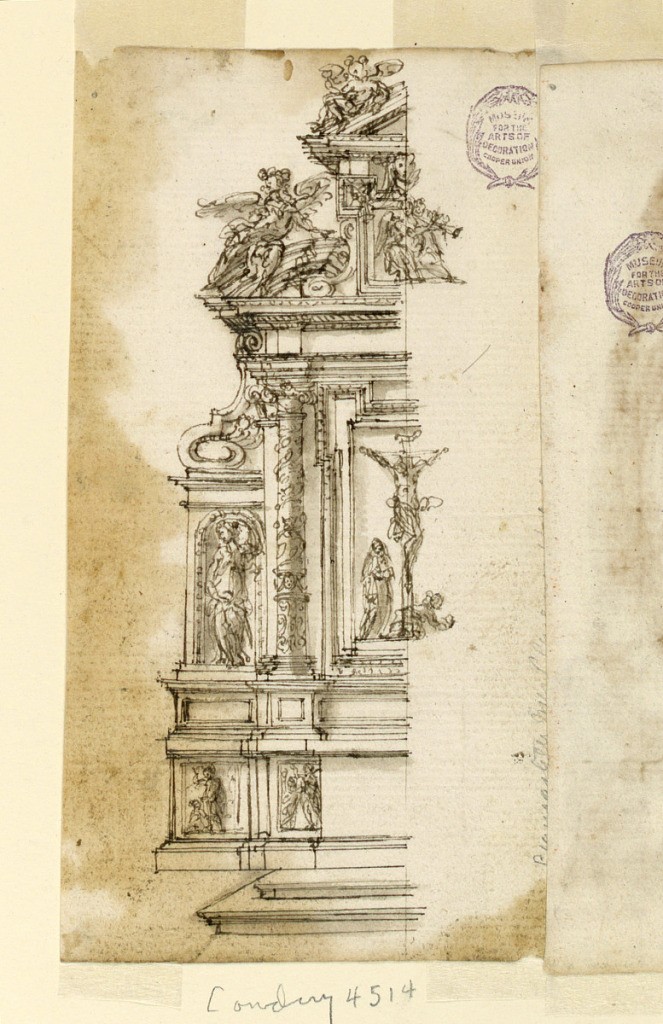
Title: Design for an Altar
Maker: Leonardo Scaglia, French, active Italy, 1640 – 1650
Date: ca. 1640–50
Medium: Pen and bistre, brush and wash on paper
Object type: Drawing
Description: Elevation of an altar. The left half is shown. The Crucifixion is in the center of the retable. In the outside compartment is a niche with the statue of a woman. Reliefs are in the dado. Broken pediment with angels upon the cornice.